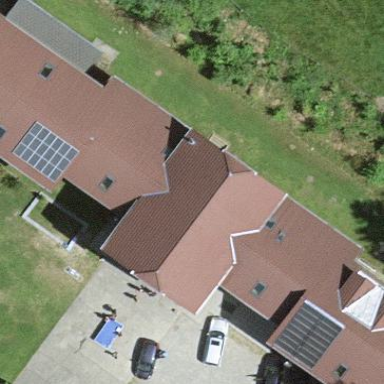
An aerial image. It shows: Hostel building.